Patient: sex M, age 64
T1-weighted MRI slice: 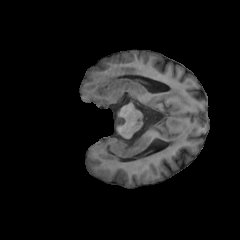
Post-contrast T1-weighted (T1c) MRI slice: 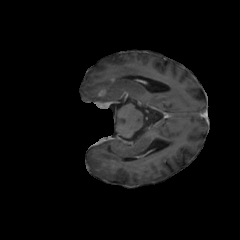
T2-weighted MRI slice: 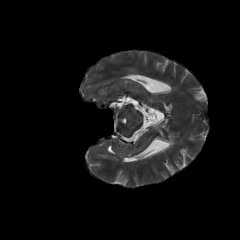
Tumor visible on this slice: yes
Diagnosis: Glioblastoma, IDH-wildtype
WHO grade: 4